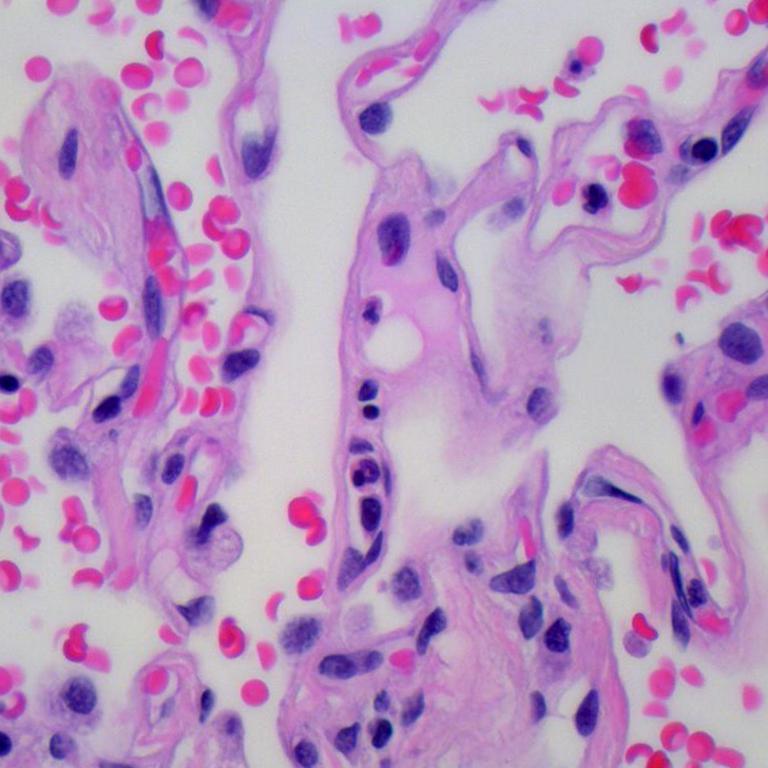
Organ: lung
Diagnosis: benign